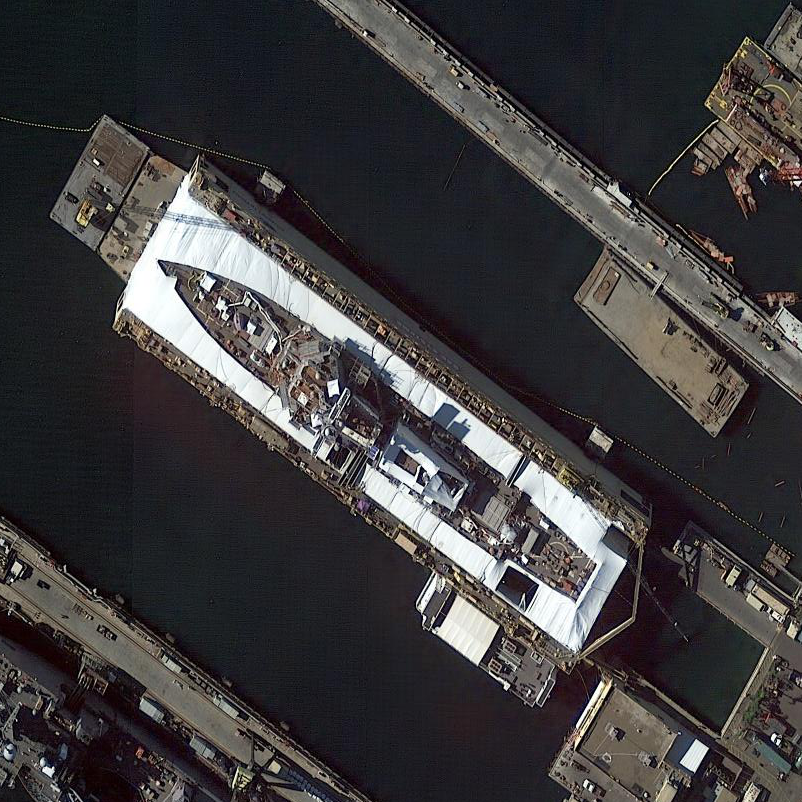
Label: destroyer